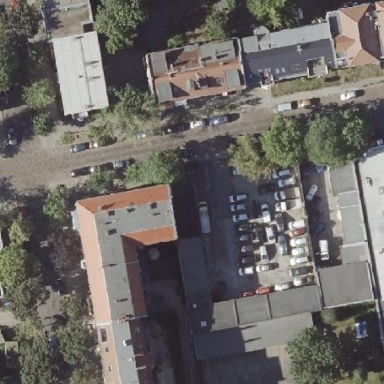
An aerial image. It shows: Parking available on the street side.